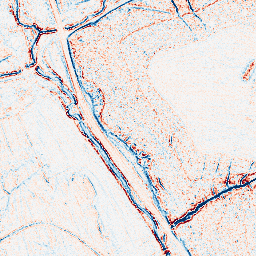
Category: edge_preserving
Decomposition family: bilateral
Decomposition parameters: d: 5
sigma_color: 100
sigma_space: 75
Upsampling method: sinc_hamming
Upsampling parameters: scale: 2
kernel_size: 4
Upsampling scale: 2